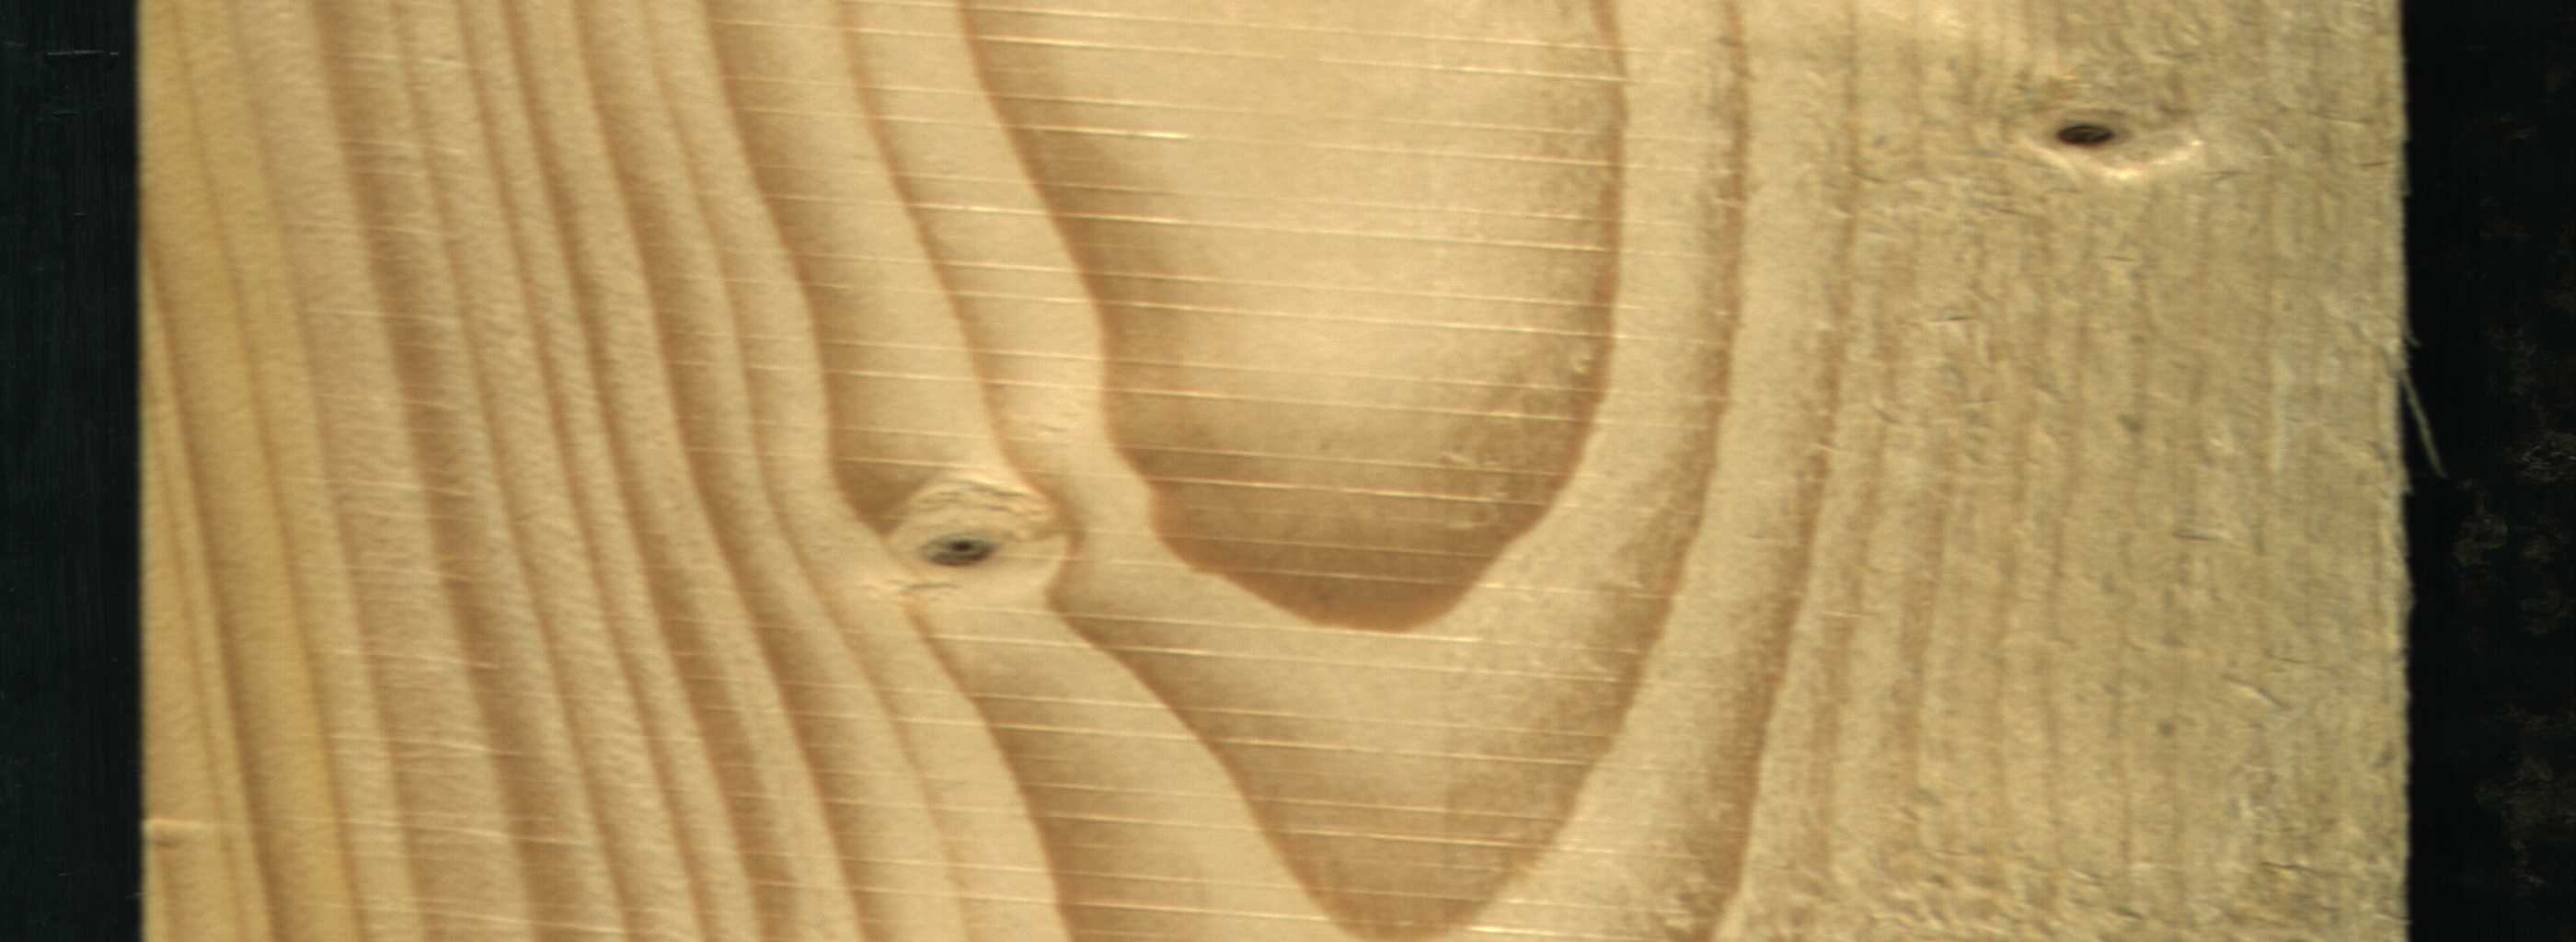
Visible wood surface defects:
Dead_Knot
Live_Knot